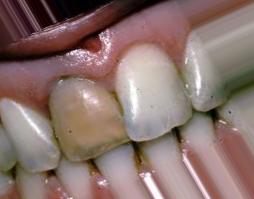
Condition: Tooth Discoloration